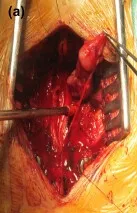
(a) The nerve roots were carefully separated from the tumor under a microscope and the tumor was completely excised.
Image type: medical_photograph (other_medical_photograph)